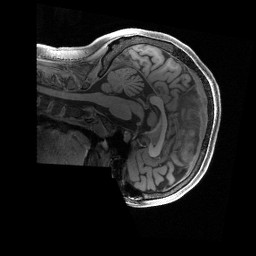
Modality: T1w
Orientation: sagittal
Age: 23
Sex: female
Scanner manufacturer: siemens
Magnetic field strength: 3 T
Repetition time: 2.4 s
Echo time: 0.00222 s